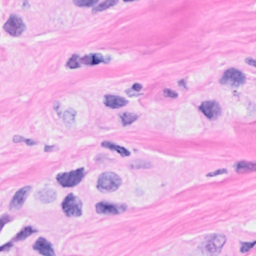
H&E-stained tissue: Breast